Question: I wanted to place next button after play button in video.js
Below is my actual code:
'''
const handleClick = () => {
return navigate('/videos/${this.props.nextVideo && this.props.nextVideo.get("_id")}');
};
var Button = videojs.getComponent('Button');
var MyButton = videojs.extend(Button, {
constructor: function () {
Button.apply(this, arguments);
this.addClass('fa');
this.addClass('fa-angle-right');
this.controlText("Exit Course");
},
handleClick: function () {
handleClick()
}
});
videojs.registerComponent('MyButton', MyButton);
return (
<div data-vjs-player>
<video
ref={node => (this.videoNode = node)}
className="video-js vjs-default-skin vjs-16-9"
preload="auto"
poster={this.props.preview || this.props.sources.thumbnail}
playsInline
controls
// TODO:
// investigate why that callback called multiple times
// onPlay={this.props.onVideoPlay}
>
<source
src={this.props.sources.low}
type="video/mp4"
res="360"
label="360p"
/>
</video>
'''
This is how I have added button before play video button in componenetDidmount:
'''
this.player = videojs(this.videoNode, {
autoplay: this.props.isAutoplay,
plugins: {"ads-setup": {}}
});
// Button added before play button
var button = this.player.getChild('controlBar').addChild('myButton', {});
button.el();
this.player.controlBar.el().insertBefore(button.el(), this.player.controlBar.el().firstChild)
'''
How can I add the next button?

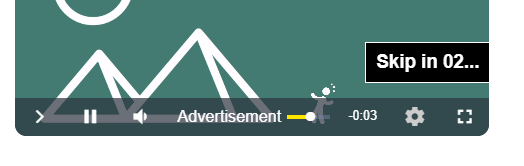
Answer: The third argument to 'addChild' is the index to insert the child at.
'''
this.player.getChild('controlBar').addChild('myButton', {}, 1);
'''